【题型】解答题　【知识点】解析几何　【难度】medium
已知椭圆 $C: \dfrac{x^2}{4} + \dfrac{y^2}{3} = 1$，$A_1$、$A_2$ 分别为椭圆 $C$ 的左、右顶点，$F_1$、$F_2$ 分别为左、右焦点，直线 $l$ 交椭圆 $C$ 于 $M$、$N$ 两点（$l$ 不过点 $A_2$）.

\vspace{1em}

\noindent (1) 若 $Q$ 为椭圆 $C$ 上（除 $A_1$、$A_2$ 外）任意一点，求直线 $QA_1$ 和 $QA_2$ 的斜率之积；

\noindent (2) 若 $\overrightarrow{NF_1} = 2\overrightarrow{F_1M}$，求直线 $l$ 的方程；

\noindent (3) 若直线 $MA_2$ 与直线 $NA_2$ 的斜率分别是 $k_1$、$k_2$，且 $k_1 k_2 = -\dfrac{9}{4}$，求证：直线 $l$ 过定点.
【解答】
\noindent 【答案】(1) $-\dfrac{3}{4}$

\noindent (2) $y = \pm \dfrac{\sqrt{5}}{2}(x + 1)$

\noindent (3) 证明见解析

\vspace{1em}

\noindent 【解析】

\noindent （1）在椭圆 $C: \dfrac{x^2}{4} + \dfrac{y^2}{3} = 1$ 中，左、右顶点分别为 $A_1(-2,0)$、$A_2(2,0)$，

\noindent 设点 $Q(x_0,y_0)(x_0 \neq \pm 2)$，则 $k_{QA_1} \cdot k_{QA_2} = \dfrac{y_0}{x_0+2} \cdot \dfrac{y_0}{x_0-2} = \dfrac{y_0^2}{x_0^2-4} = \dfrac{3\left(1 - \dfrac{x_0^2}{4}\right)}{x_0^2-4} = -\dfrac{3}{4}$.

\vspace{1em}

\noindent （2）设 $M(x_1,y_1), N(x_2,y_2)$，由已知可得 $F_1(-1,0)$，$\overrightarrow{NF_1} = (-1-x_2,-y_2)$，$\overrightarrow{F_1M} = (x_1+1,y_1)$，

\noindent 由 $\overrightarrow{NF_1} = 2\overrightarrow{F_1M}$ 得 $(-1-x_2,-y_2) = 2(x_1+1,y_1)$，化简得 $\begin{cases} x_2 = -3 - 2x_1 \\ y_2 = -2y_1 \end{cases}$

\noindent 代入 $\dfrac{x_2^2}{4} + \dfrac{y_2^2}{3} = 1$ 可得 $\dfrac{(-3-2x_1)^2}{4} + \dfrac{(-2y_1)^2}{3} = 1$，

\noindent 联立 $\dfrac{x_1^2}{4} + \dfrac{y_1^2}{3} = 1$ 解得 $\begin{cases} x_1 = -\dfrac{7}{4} \\ y_1 = \pm \dfrac{3\sqrt{5}}{8} \end{cases}$

\noindent 由 $\overrightarrow{NF_1} = 2\overrightarrow{F_1M}$ 得直线 $l$ 过点 $F_1(-1,0)$，$N\left(-\dfrac{7}{4}, \pm \dfrac{3}{8}\sqrt{5}\right)$，

\noindent 所以，所求直线方程为 $y = \pm \dfrac{\sqrt{5}}{2}(x + 1)$

\vspace{1em}

\noindent （3）设 $M(x_3,y_3), N(x_4,y_4)$，易知直线 $l$ 的斜率不为 0，设其方程为 $x = my + t$ ($t \neq 2$)，

\noindent 联立 $\begin{cases} x = my + t \\ \dfrac{x^2}{4} + \dfrac{y^2}{3} = 1 \end{cases}$，可得 $(3m^2 + 4)y^2 + 6mty + 3t^2 - 12 = 0$，

\noindent 由 $\Delta = 36m^2t^2 - 4(3m^2 + 4)(3t^2 - 12) > 0$，得 $t^2 < 3m^2 + 4$.

\noindent 由韦达定理，得 $y_3 + y_4 = -\dfrac{6mt}{3m^2+4}$，$y_3 y_4 = \dfrac{3t^2-12}{3m^2+4}$；$k_1 k_2 = -\dfrac{9}{4}$，$\therefore \dfrac{y_3}{x_3-2} \cdot \dfrac{y_4}{x_4-2} = -\dfrac{9}{4}$，

\noindent 可化为 $4y_3 y_4 + 9(my_3 + t - 2)(my_4 + t - 2) = 0$，

\noindent 整理即得 $(4 + 9m^2)y_3 y_4 + 9m(t - 2)(y_3 + y_4) + 9(t - 2)^2 = 0$，

\noindent $\therefore (4 + 9m^2) \times \dfrac{3t^2-12}{3m^2+4} + 9m(t - 2)\left(-\dfrac{6mt}{3m^2+4}\right) + 9(t - 2)^2 = 0$，由 $t - 2 \neq 0$，

\noindent 进一步得 $\dfrac{(4+9m^2)(t+2)}{3m^2+4} - \dfrac{18m^2t}{3m^2+4} + 3(t - 2) = 0$，化简可得 $16t - 16 = 0$，解得 $t = 1$，

\noindent 直线 $MN$ 的方程为 $x = my + 1$，恒过定点 $(1,0)$.

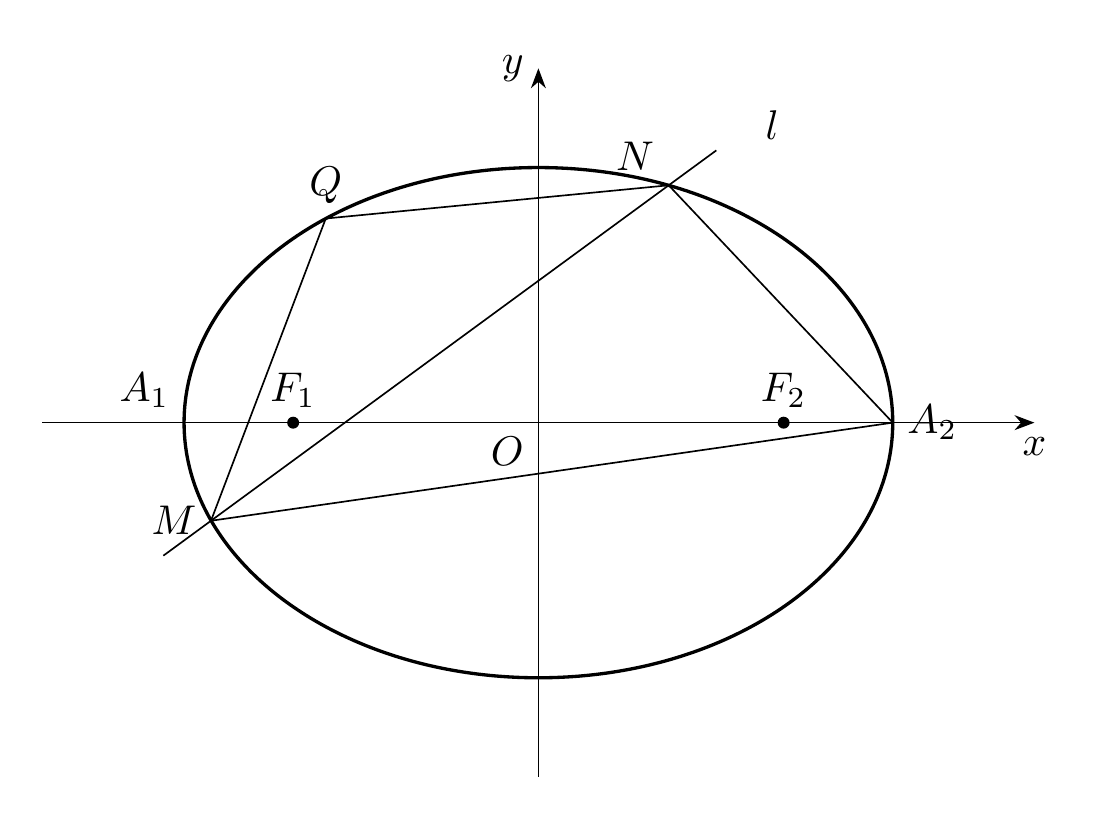
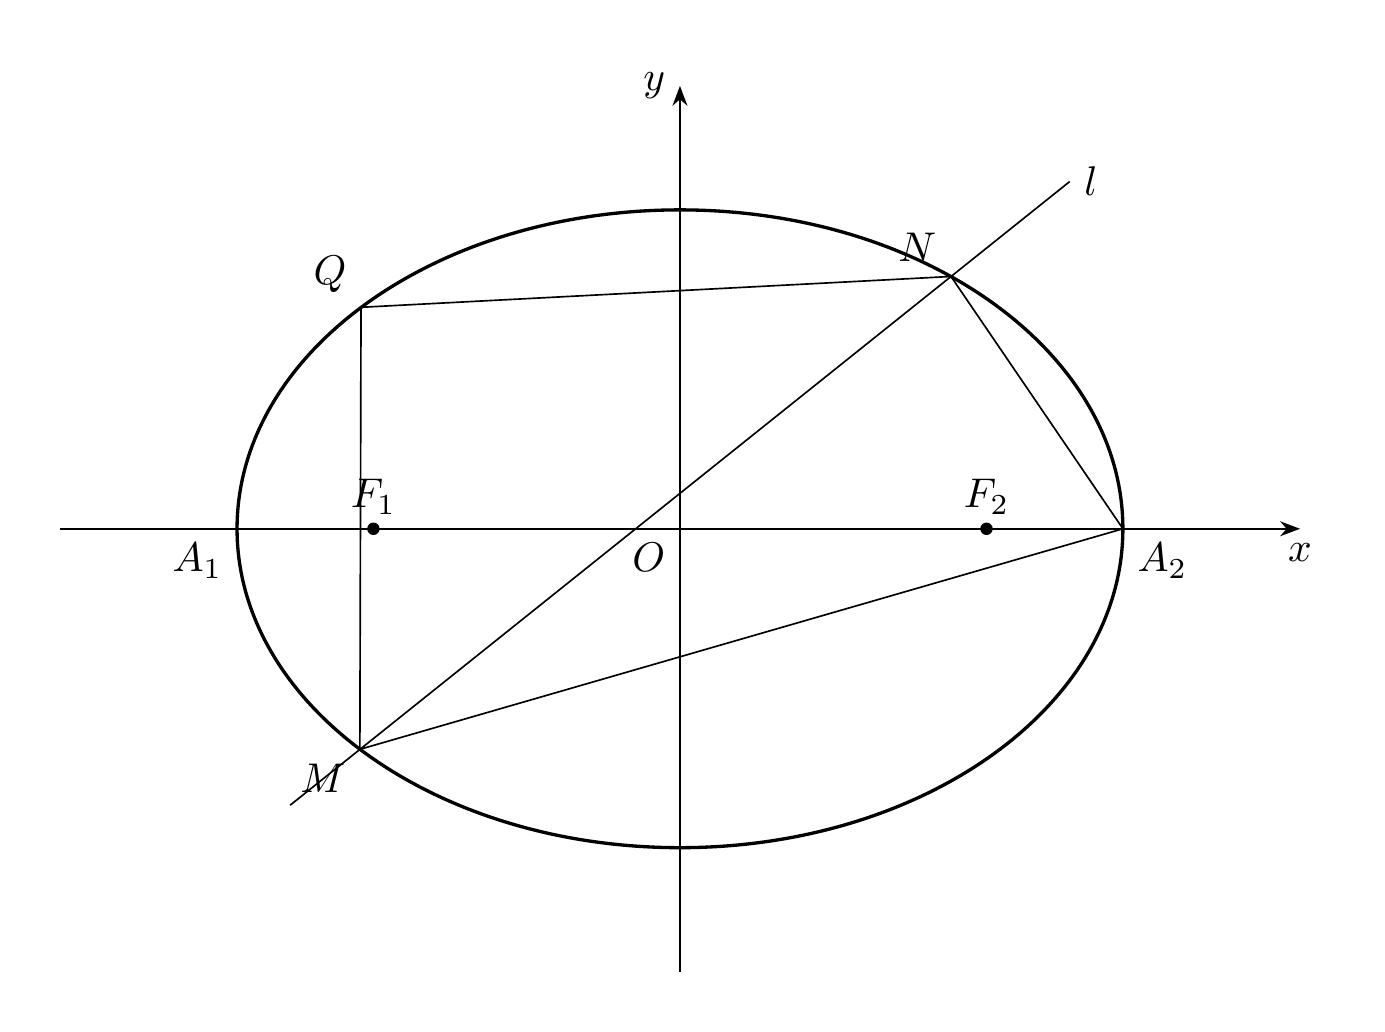